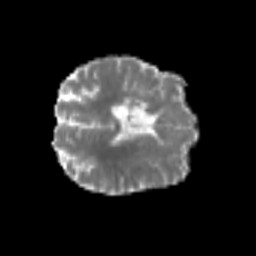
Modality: MD
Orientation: axial
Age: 60
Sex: male
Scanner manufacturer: siemens
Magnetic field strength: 3 T
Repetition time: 6.1 s
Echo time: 0.101 s